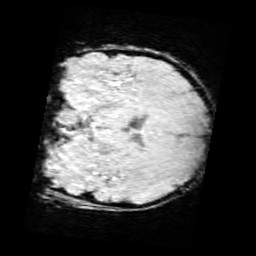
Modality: SWI
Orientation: coronal
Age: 9
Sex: male
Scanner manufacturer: siemens
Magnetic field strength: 3 T
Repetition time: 0.027 s
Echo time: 0.02 s